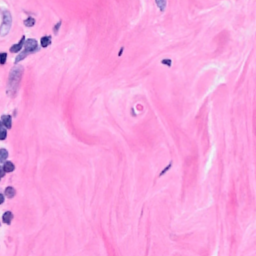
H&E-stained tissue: Breast